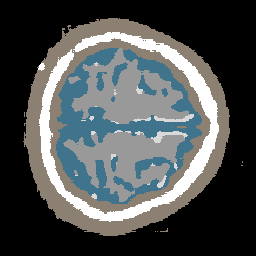
Label: no_lesion